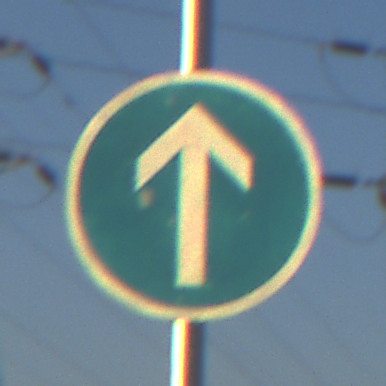
Verkehrszeichen: VorgeschriebeneFahrtrichtungGeradeaus
Umgebung: Outdoor, Nature
Tageszeit: SunriseSunset
Wetter: Clear
Licht: Natural
Jahreszeit: NotSpecified
Kontrast: HighContrast